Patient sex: F
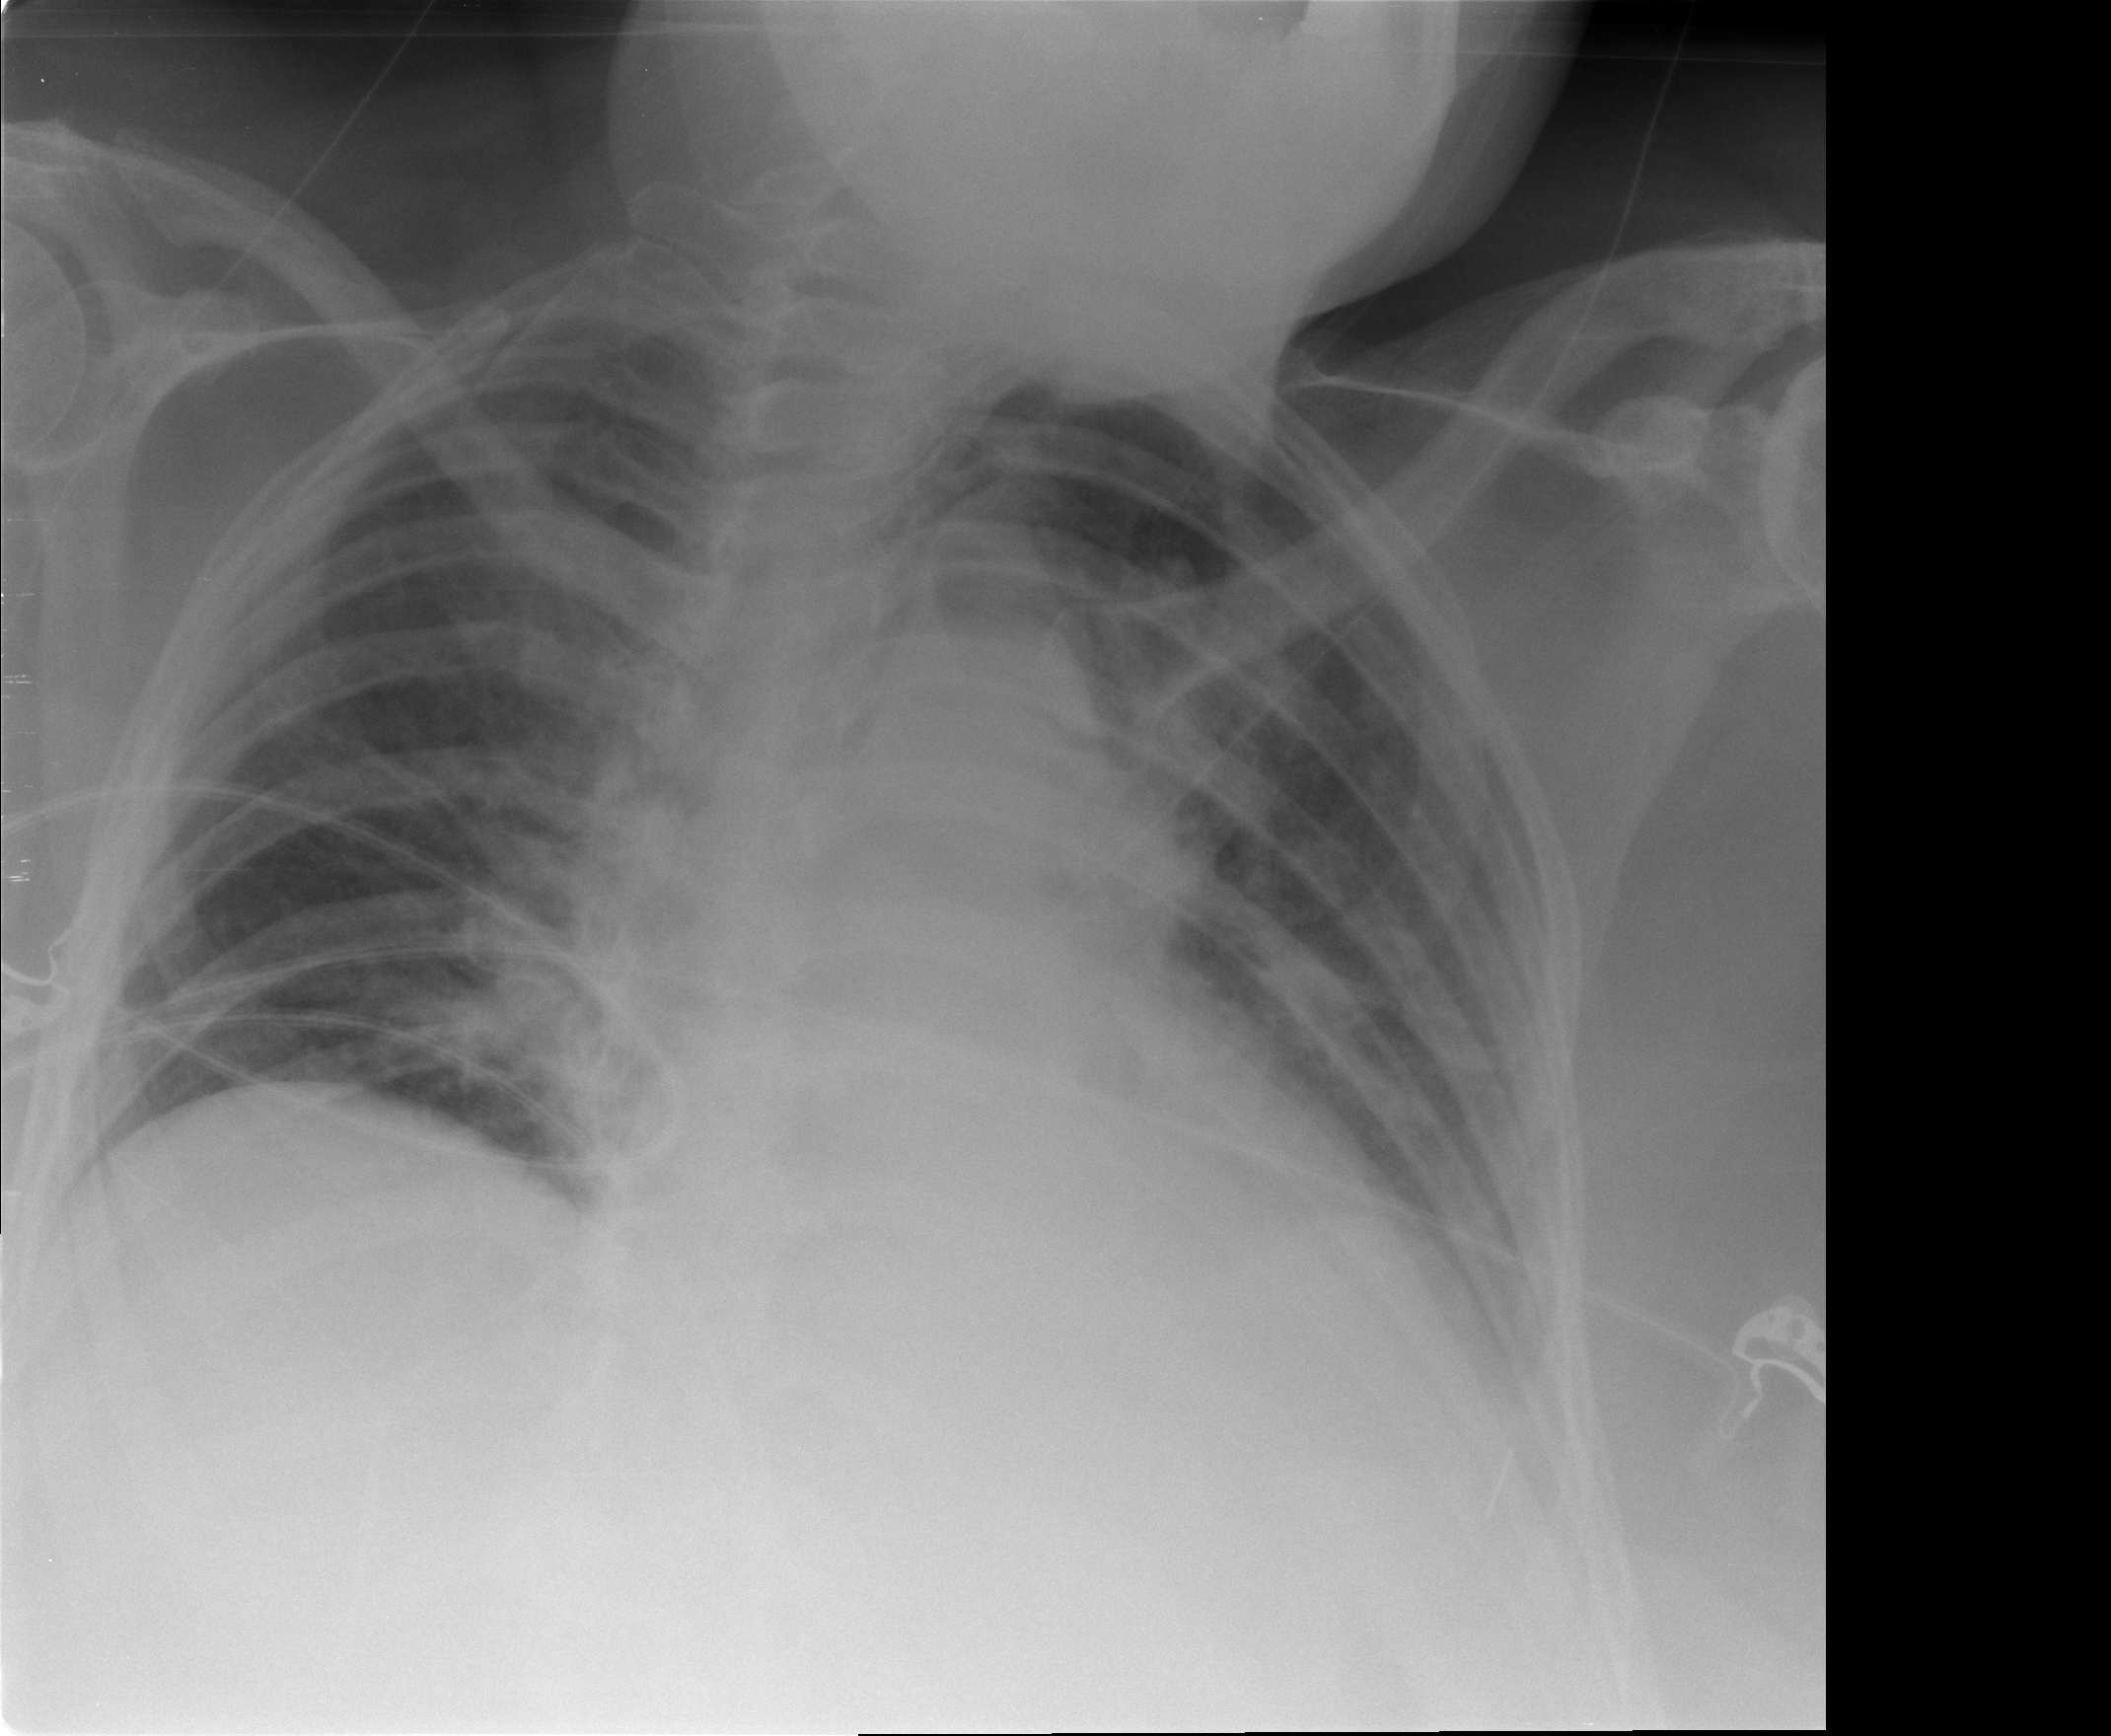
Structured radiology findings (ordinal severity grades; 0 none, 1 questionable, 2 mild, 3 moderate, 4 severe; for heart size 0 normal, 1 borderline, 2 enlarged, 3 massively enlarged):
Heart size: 1
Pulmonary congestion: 3
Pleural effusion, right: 0
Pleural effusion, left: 2
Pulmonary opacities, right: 0
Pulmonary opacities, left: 0
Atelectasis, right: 0
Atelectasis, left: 2